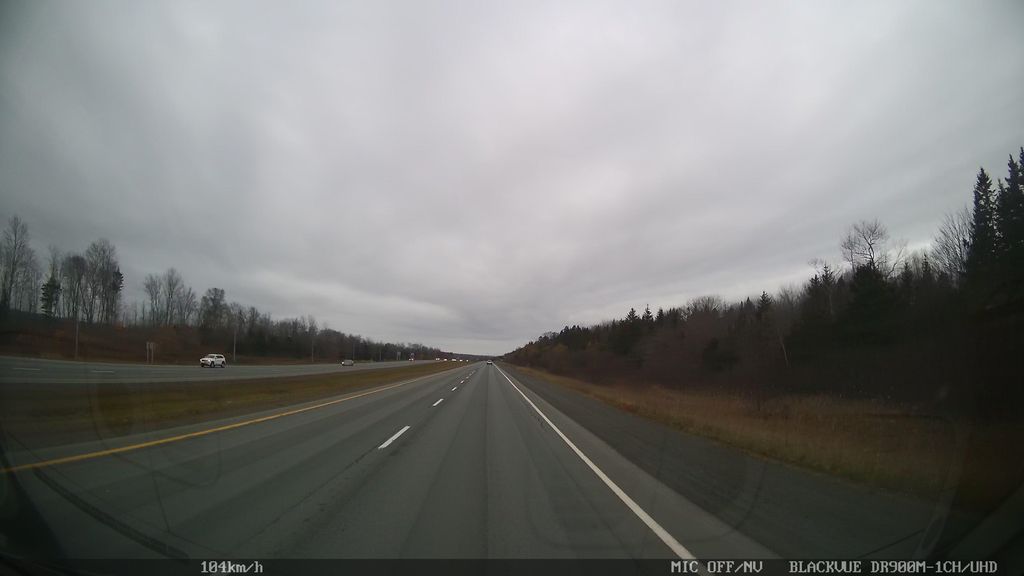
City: halifax